Question: How to display contents of a byte array using AlertDialog properly. I've tried with below code
'''
try {
FileInputStream in = m_context.openFileInput("Test.txt");
byte buf[] = new byte[1024];
in.read(buf);
in.close();
new AlertDialog.Builder(m_context).setTitle("Alert").setMessage(buf.toString()).setNeutralButton("Close", null).show();
} catch( Exception e) {
e.printStackTrace();
}
'''
what out i got displayed below

i think the value is memory address
please correct me
thanks
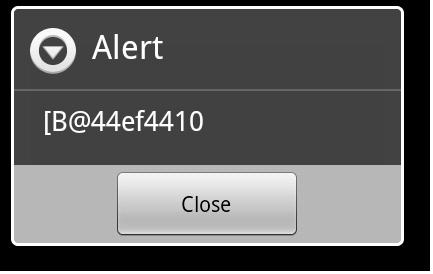
Answer: You should have to use <URL>.
'''
BufferedReader reader=new BufferedReader(new InputStreamReader(in));
String line=reader.readLine();
'''